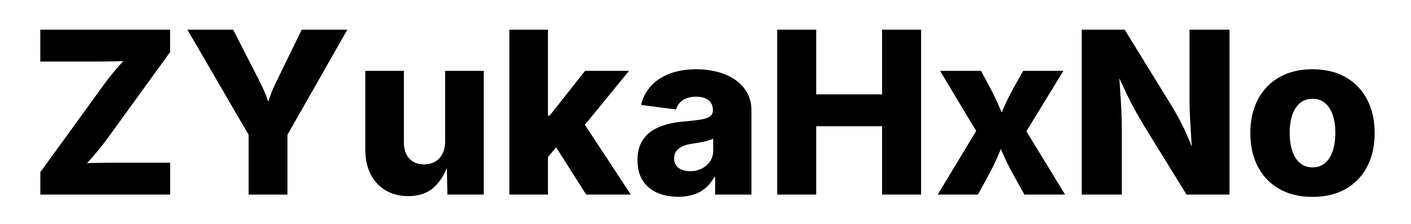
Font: Inter_ExtraBold